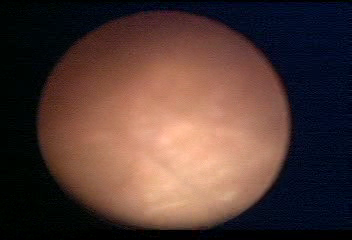
Modality: WLC
Class: Normal mucosa
Bladder cancer association: No